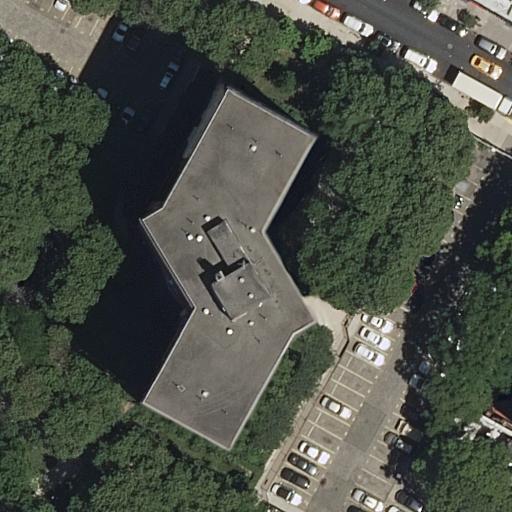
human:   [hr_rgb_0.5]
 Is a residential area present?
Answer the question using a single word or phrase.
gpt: yes

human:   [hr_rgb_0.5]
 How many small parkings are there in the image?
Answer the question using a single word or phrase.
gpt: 0

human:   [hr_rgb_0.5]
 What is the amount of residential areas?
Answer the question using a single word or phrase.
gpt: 1

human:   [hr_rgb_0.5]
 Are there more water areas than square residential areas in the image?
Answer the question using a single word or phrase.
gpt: no

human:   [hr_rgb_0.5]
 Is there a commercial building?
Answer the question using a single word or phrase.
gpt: no

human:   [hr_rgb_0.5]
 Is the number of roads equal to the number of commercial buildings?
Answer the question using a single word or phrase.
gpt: no

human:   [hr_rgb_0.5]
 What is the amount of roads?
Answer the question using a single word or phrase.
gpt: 4

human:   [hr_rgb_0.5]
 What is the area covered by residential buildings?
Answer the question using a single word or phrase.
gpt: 1882m2

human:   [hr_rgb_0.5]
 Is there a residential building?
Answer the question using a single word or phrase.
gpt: yes

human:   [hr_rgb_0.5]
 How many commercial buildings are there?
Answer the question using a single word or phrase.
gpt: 0

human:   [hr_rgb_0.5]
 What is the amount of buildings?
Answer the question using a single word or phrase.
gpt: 5

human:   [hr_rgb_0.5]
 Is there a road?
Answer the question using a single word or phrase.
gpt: yes

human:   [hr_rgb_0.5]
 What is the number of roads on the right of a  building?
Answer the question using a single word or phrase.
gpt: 3

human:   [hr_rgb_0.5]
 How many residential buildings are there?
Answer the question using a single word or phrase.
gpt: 5

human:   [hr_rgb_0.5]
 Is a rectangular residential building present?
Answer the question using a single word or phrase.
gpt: yes

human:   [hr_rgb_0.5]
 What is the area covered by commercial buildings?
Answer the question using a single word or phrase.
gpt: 0m2

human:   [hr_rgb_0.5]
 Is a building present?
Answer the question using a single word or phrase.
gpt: yes

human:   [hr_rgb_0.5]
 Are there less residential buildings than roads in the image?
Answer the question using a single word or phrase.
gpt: no

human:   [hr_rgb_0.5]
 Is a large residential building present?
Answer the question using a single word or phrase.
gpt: yes

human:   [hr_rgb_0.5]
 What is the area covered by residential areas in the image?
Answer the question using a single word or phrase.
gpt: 194m2

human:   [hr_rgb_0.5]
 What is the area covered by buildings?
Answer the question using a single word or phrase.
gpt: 1882m2

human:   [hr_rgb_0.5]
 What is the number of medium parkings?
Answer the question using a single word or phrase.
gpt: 1

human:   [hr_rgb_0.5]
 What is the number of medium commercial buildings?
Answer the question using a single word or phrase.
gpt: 0

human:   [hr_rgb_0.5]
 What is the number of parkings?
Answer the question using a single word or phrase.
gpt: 1

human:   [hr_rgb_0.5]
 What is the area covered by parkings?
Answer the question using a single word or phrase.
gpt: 163m2

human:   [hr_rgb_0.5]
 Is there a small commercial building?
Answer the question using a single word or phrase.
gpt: no

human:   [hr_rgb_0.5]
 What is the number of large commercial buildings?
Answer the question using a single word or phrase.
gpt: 0

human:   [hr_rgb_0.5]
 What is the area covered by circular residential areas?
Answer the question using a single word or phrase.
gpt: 0m2

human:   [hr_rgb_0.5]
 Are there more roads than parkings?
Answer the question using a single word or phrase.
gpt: yes

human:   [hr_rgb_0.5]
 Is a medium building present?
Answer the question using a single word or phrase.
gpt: yes

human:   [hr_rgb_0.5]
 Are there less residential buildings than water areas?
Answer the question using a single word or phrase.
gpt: no

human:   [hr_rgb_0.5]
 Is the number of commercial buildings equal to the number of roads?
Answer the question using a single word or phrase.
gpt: no

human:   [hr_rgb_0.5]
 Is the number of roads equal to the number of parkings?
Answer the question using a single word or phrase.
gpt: no

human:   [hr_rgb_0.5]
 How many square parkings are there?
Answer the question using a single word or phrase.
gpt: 0

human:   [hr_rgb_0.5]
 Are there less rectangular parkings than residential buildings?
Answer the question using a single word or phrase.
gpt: yes

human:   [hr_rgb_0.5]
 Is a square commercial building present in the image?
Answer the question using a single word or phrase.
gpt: no

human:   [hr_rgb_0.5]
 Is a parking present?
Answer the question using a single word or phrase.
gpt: yes

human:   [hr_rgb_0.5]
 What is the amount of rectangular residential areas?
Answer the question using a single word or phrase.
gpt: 1

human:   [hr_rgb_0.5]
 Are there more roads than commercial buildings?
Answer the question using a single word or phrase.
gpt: yes

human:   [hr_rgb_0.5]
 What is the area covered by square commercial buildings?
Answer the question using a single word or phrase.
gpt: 0m2

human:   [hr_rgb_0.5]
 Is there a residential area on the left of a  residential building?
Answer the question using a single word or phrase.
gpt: yes

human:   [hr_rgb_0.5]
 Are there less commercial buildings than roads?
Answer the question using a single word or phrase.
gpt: yes

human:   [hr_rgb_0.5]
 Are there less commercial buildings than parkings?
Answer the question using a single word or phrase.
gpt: yes

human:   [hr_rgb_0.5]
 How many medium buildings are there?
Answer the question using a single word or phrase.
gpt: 2

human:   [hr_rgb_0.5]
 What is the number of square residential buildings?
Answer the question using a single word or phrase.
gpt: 0

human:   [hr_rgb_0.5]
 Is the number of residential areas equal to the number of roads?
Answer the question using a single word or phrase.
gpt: no

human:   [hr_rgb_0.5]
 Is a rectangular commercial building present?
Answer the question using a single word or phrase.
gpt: no

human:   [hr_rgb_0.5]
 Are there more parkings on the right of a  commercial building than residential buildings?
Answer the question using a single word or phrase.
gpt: no

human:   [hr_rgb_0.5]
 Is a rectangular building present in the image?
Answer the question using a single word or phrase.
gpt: yes

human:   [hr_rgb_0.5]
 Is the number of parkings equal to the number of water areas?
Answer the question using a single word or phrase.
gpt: no

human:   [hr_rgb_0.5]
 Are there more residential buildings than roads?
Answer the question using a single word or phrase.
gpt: yes

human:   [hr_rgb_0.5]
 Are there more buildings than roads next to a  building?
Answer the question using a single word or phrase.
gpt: yes

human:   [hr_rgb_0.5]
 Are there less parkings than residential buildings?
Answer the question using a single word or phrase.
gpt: yes

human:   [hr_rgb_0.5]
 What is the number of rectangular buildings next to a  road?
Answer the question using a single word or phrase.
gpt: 4

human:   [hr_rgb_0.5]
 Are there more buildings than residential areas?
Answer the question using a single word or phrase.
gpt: yes

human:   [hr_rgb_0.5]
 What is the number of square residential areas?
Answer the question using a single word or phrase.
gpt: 0

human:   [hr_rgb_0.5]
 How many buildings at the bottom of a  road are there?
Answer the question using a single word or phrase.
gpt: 3

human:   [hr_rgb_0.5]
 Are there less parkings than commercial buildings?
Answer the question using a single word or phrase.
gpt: no

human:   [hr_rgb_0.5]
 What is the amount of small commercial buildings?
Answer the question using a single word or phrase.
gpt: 0

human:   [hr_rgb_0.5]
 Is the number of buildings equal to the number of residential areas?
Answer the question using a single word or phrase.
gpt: no

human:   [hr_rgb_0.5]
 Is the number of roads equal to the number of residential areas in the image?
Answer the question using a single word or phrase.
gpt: no

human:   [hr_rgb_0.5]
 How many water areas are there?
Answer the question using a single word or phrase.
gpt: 0

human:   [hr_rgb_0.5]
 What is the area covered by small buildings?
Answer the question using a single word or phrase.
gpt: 151m2

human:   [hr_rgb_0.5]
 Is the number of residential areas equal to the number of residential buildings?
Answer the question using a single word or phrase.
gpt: no